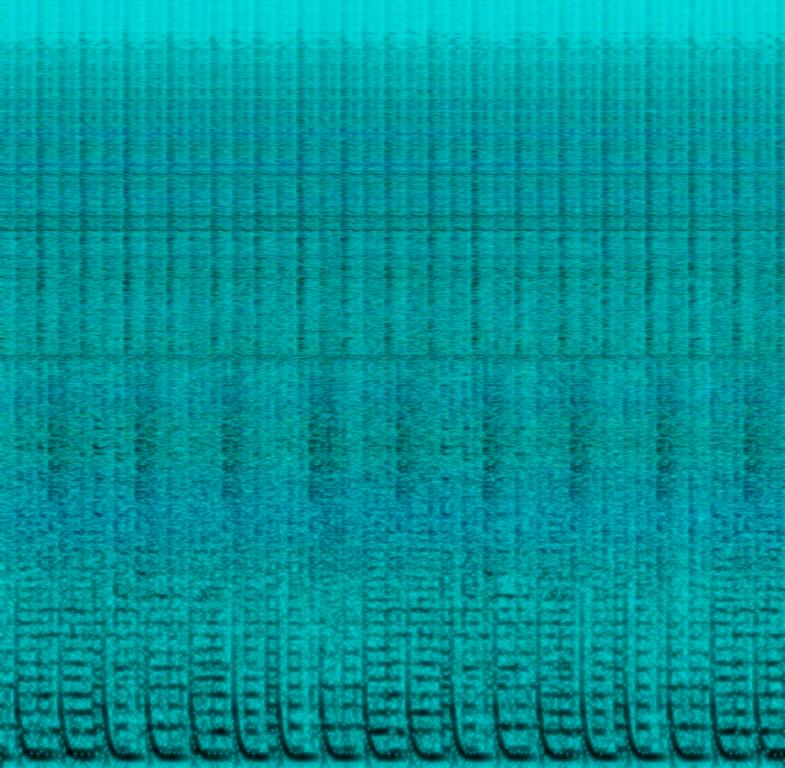
This techno song features programmed percussion playing at a fast tempo. After two bars, the percussion plays a crash cymbal and pauses. There are layers of synth sounds. One layer is playing a high pitched repetitive melody. Another layer is playing the lower octaves of the same melody but the sound is different. Another synth is playing the bass parts using the same melody. This is an instrumental song with a techno feel. This song can be used in an advertisement for a luxury item.